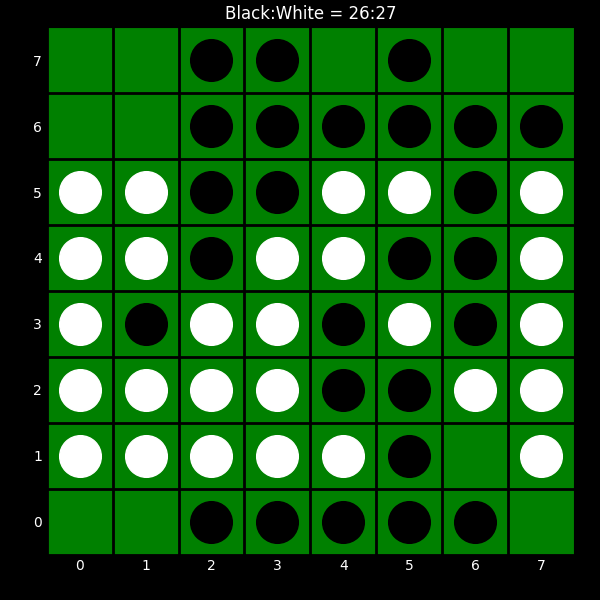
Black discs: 26
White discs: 27